Field crop: maize
Growth stage: 2
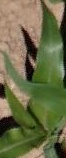
Species: maize